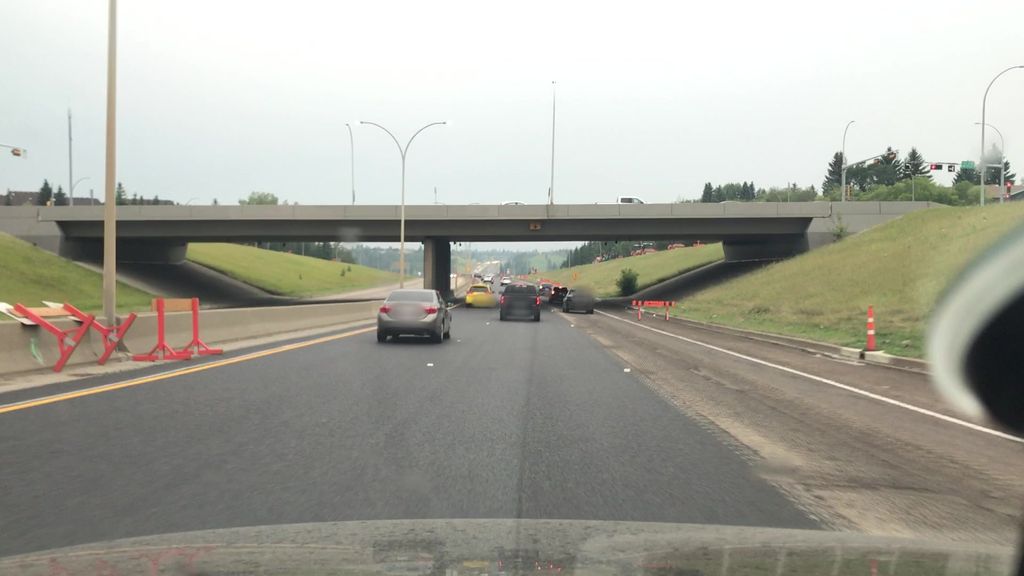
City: edmonton